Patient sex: F
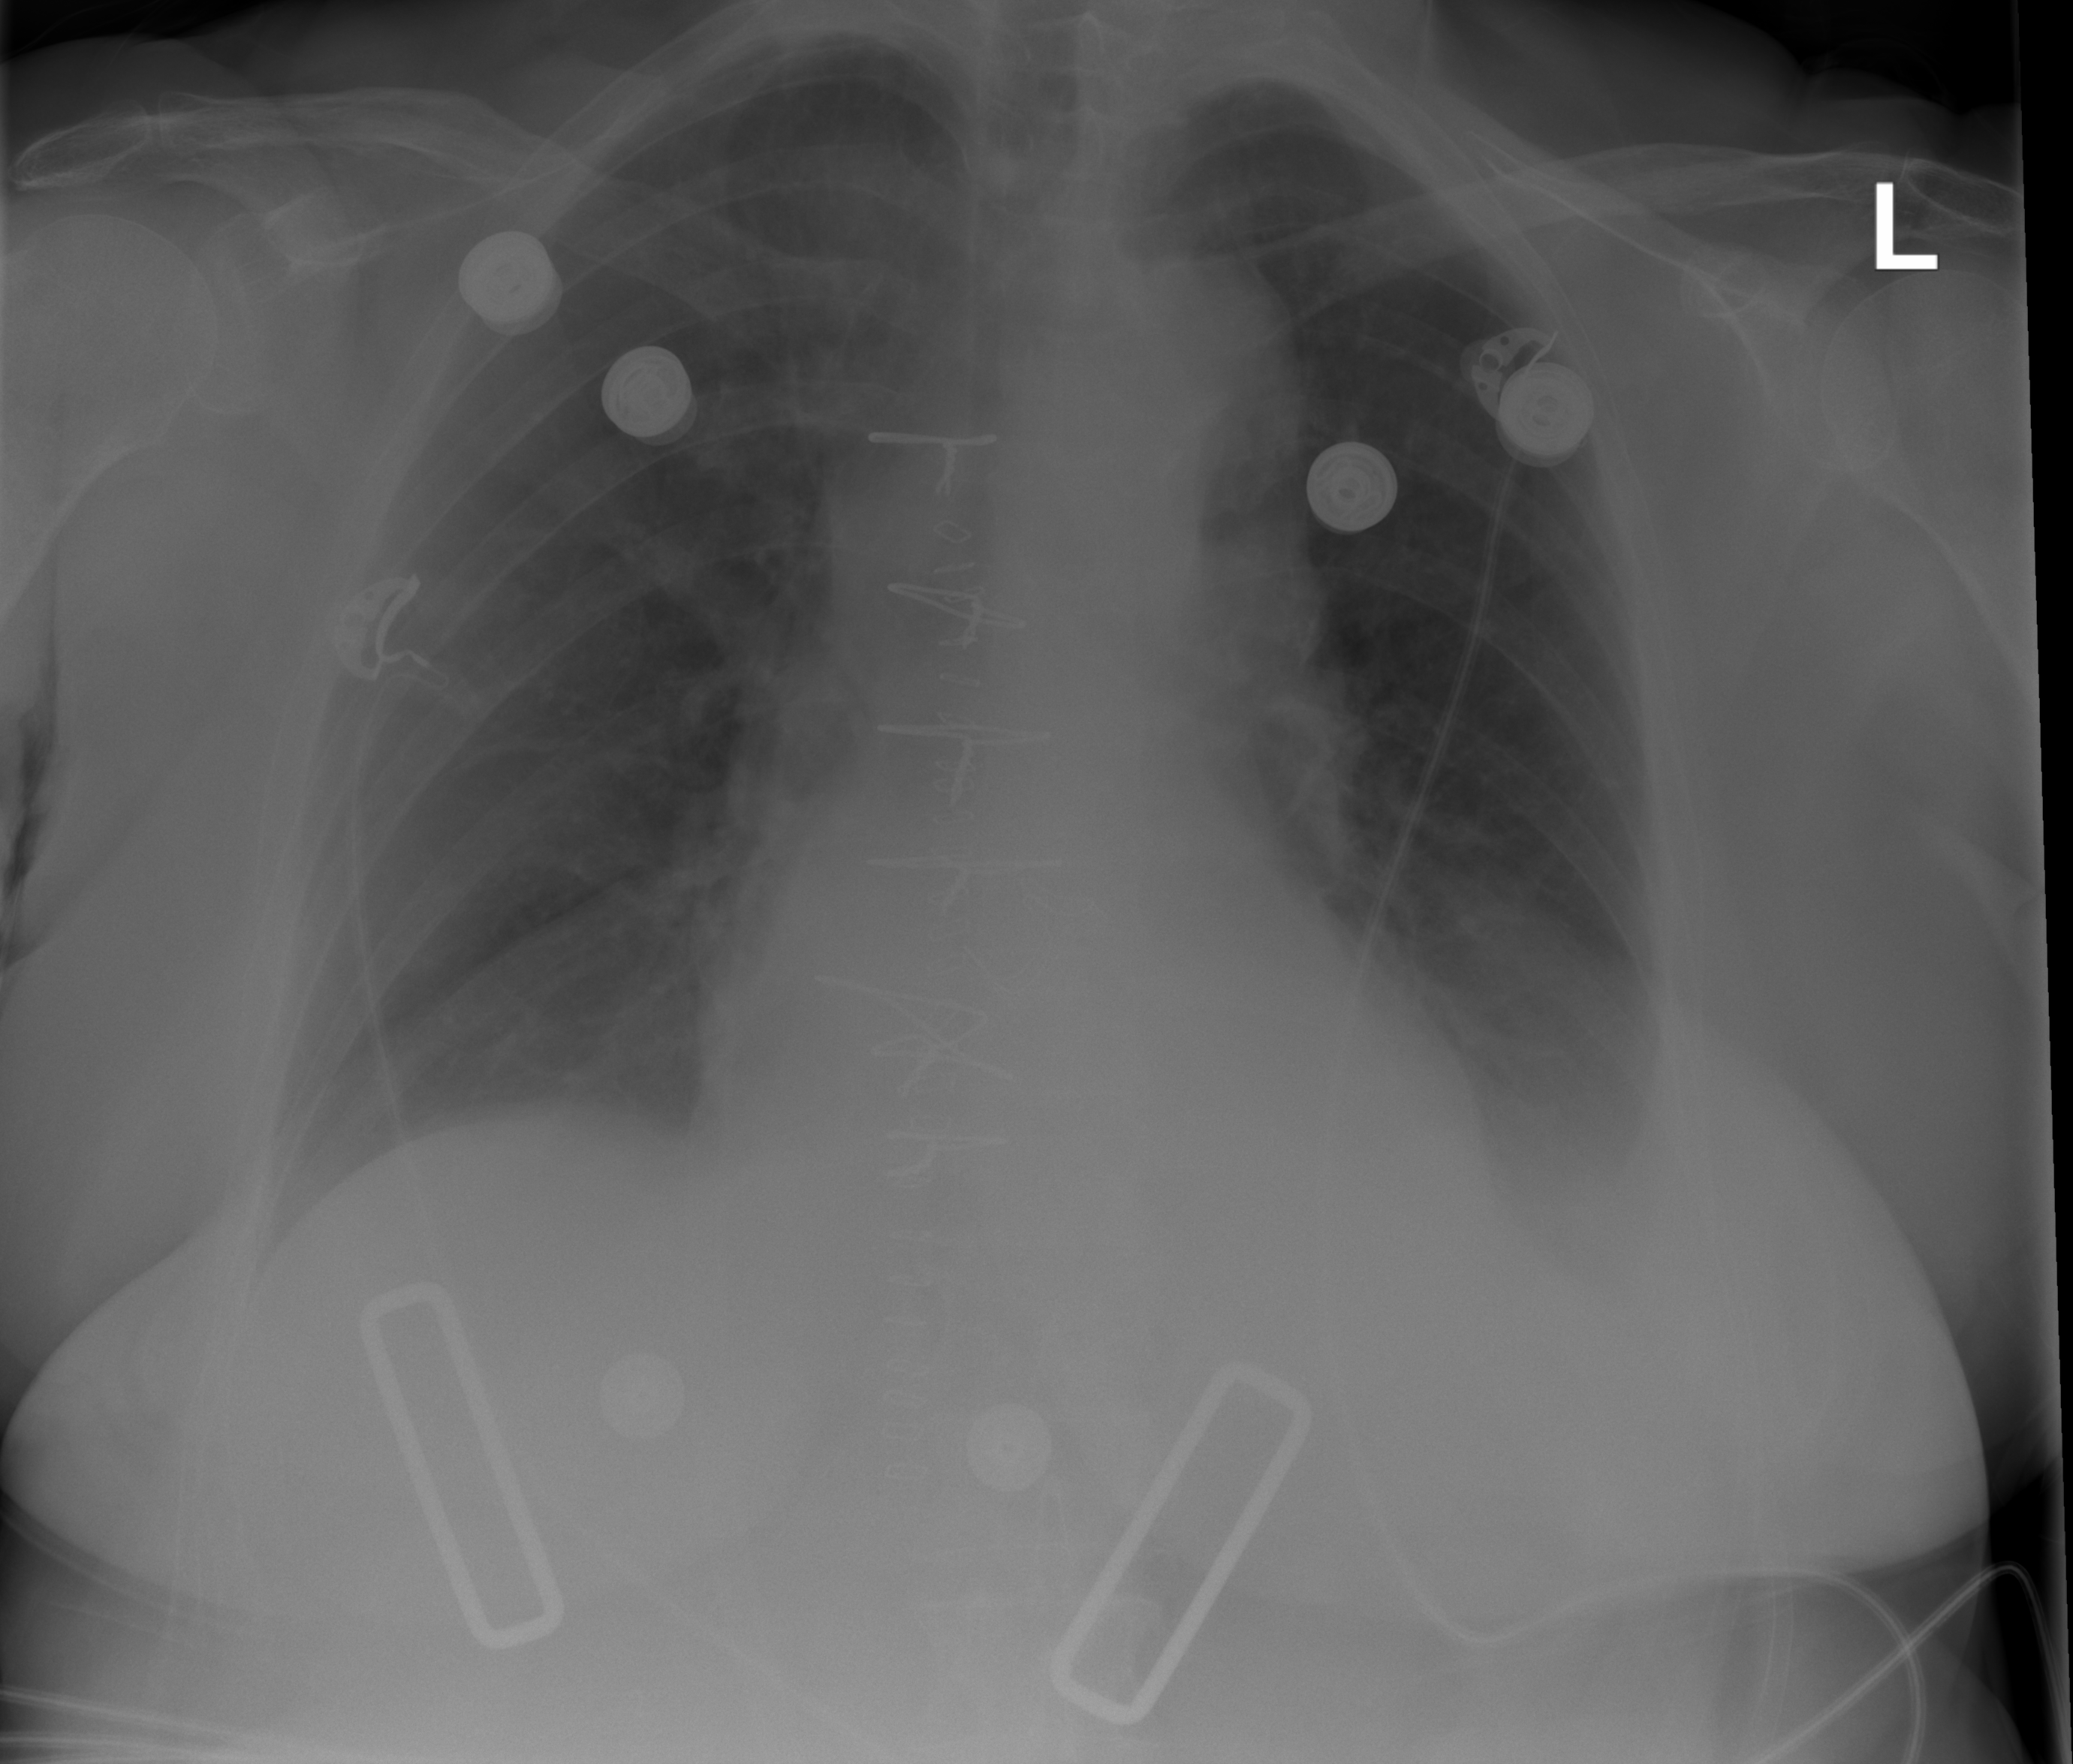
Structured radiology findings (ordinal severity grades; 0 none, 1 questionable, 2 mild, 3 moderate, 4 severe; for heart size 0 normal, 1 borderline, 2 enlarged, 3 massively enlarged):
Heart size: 0
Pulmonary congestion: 0
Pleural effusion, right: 0
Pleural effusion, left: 2
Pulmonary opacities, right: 0
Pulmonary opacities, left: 0
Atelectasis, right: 0
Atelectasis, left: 2